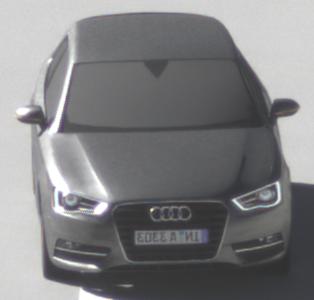
Make: Audi
Model: A3 1.2 TFSI
Detailed model: A3 (8V)
Model produced from: 2013/02
Model produced until: 2014/05
Doors: 3
Color: gray
Road condition: dry road
Daytime: morning or afternoon
Contrast: high contrast